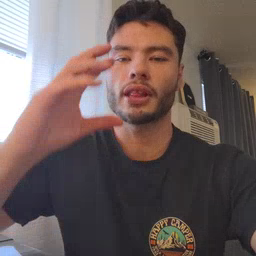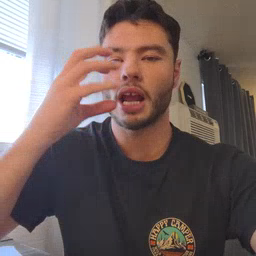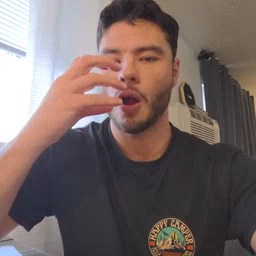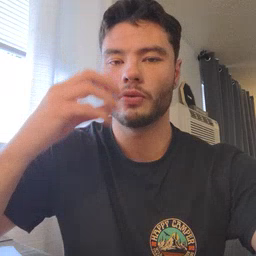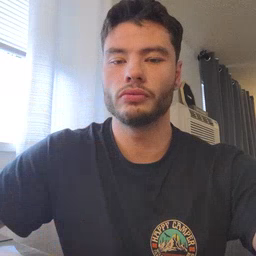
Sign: clown